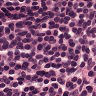
Metastatic tissue present: no